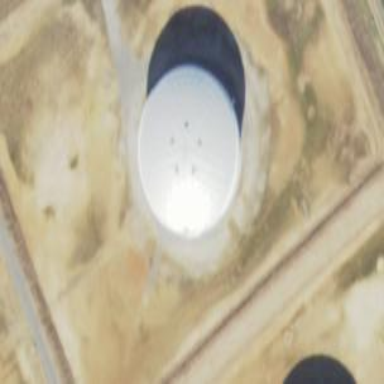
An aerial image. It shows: Gasometer building.